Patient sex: M
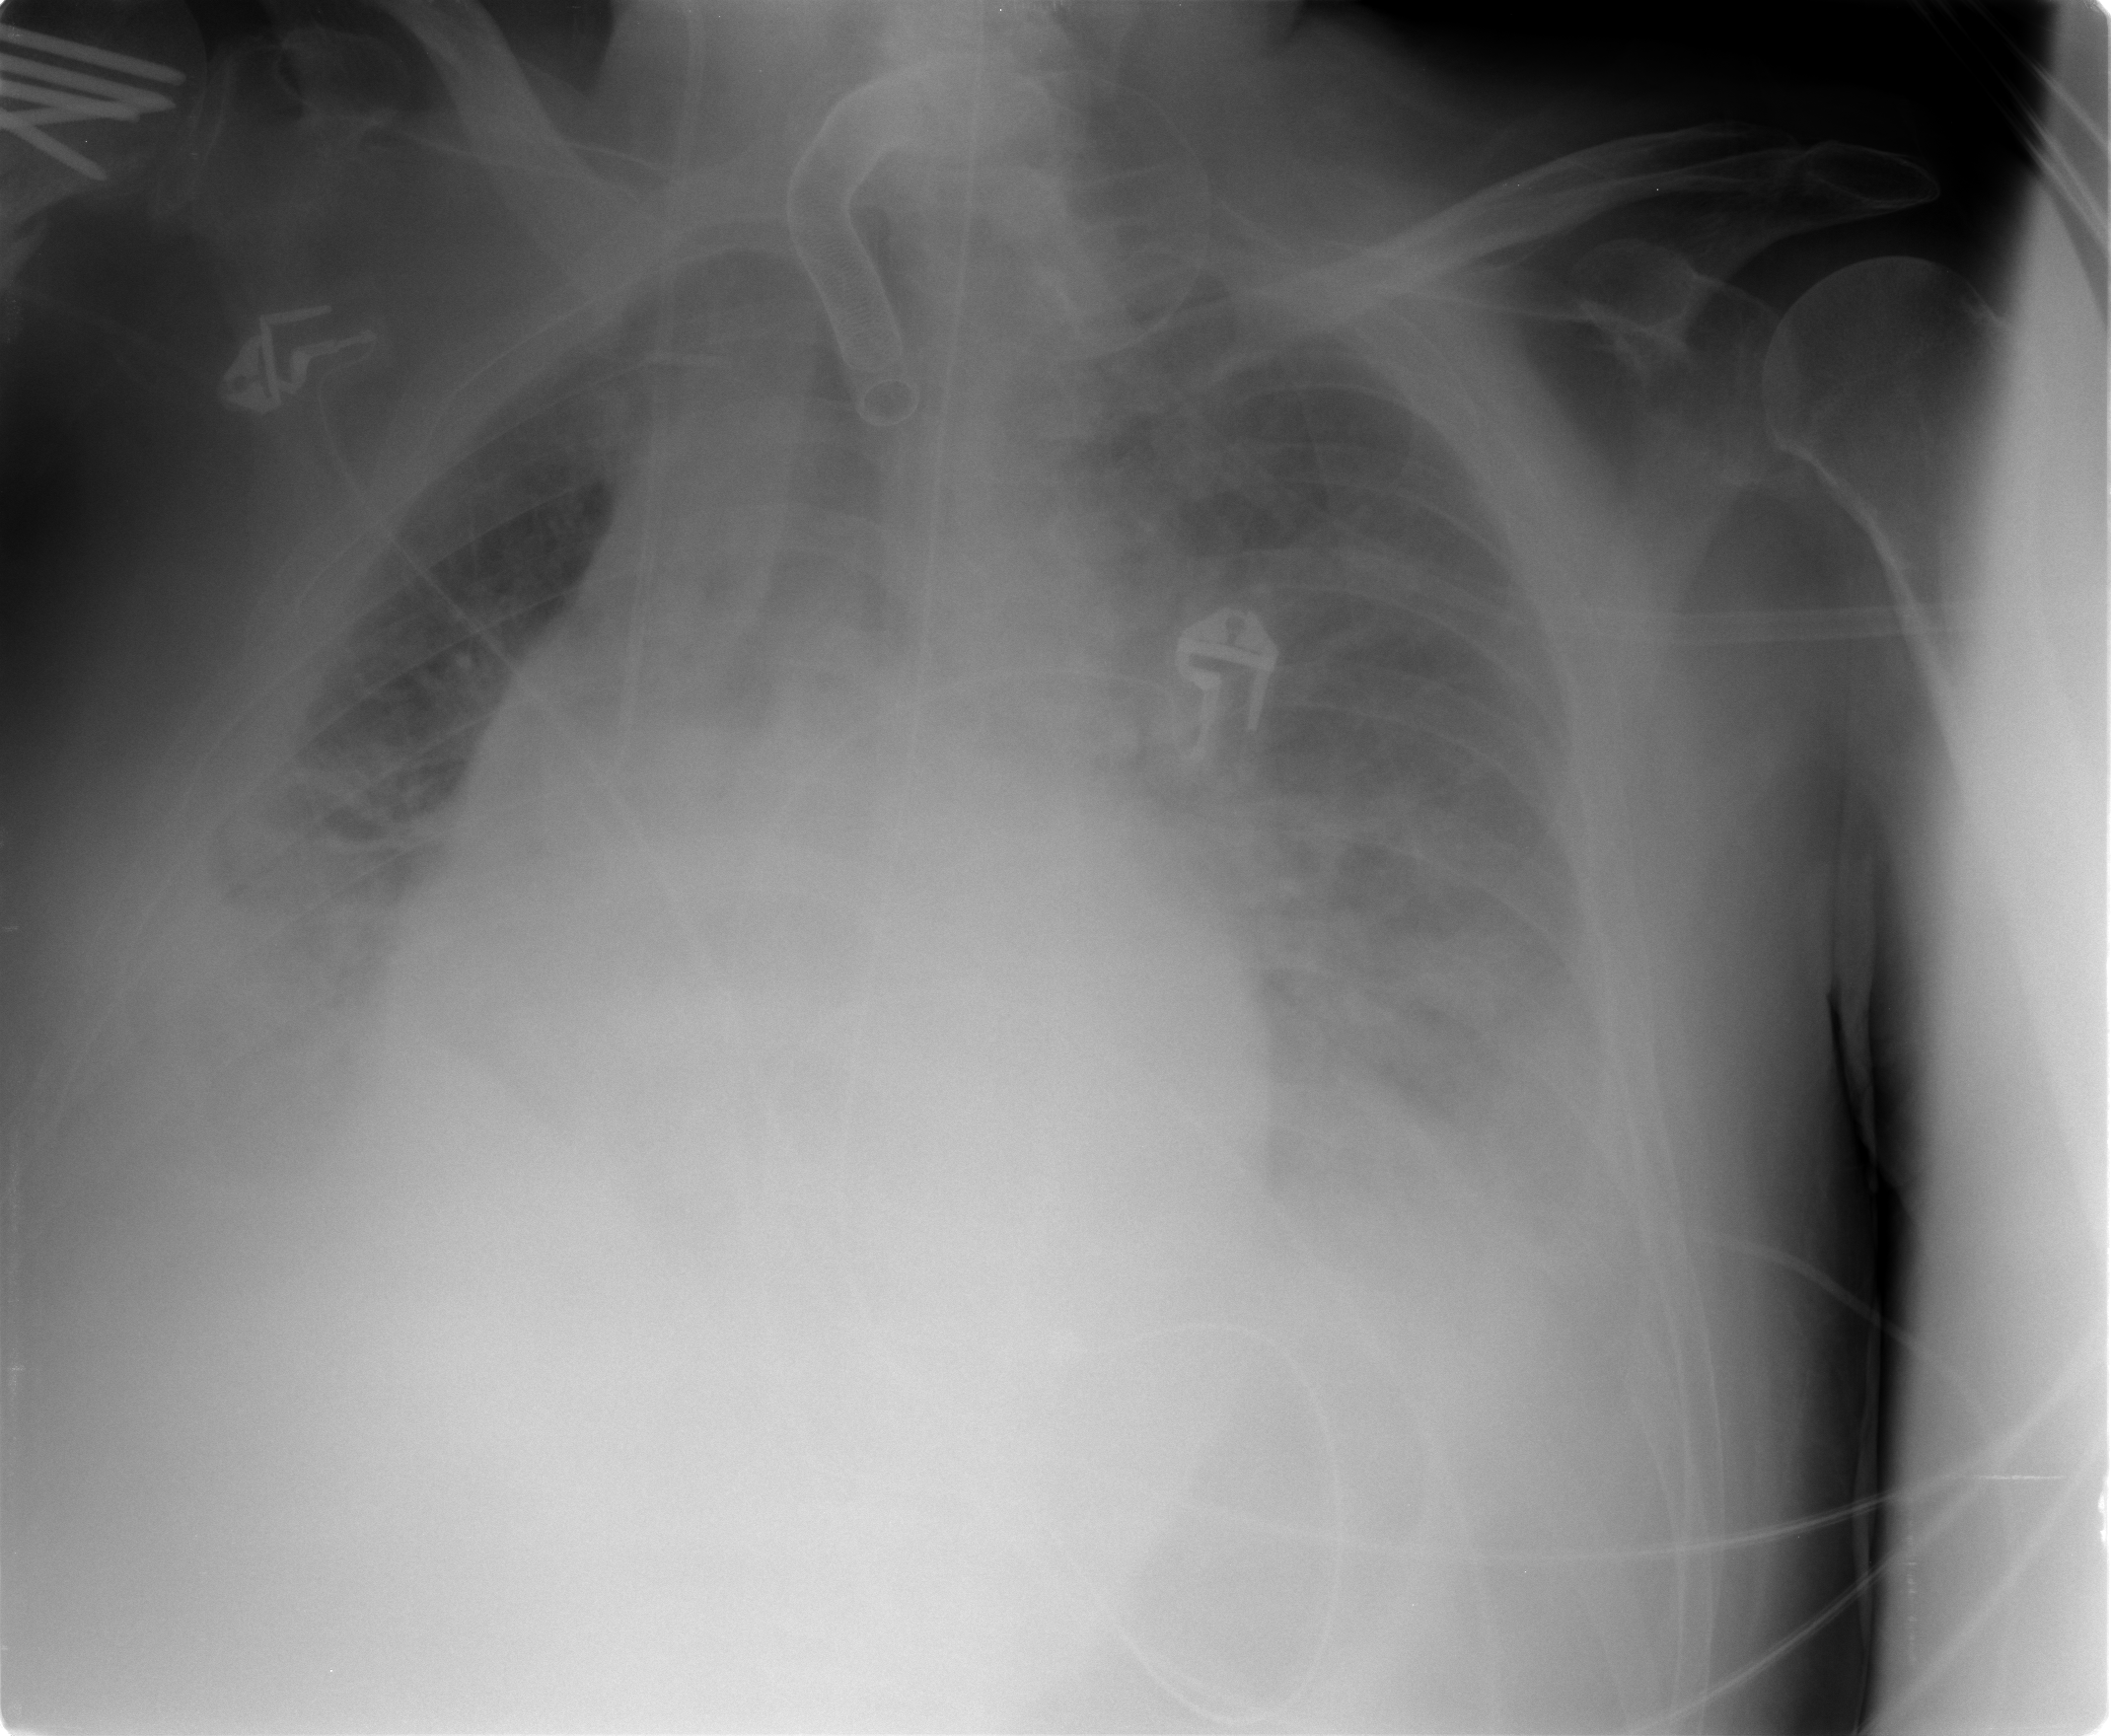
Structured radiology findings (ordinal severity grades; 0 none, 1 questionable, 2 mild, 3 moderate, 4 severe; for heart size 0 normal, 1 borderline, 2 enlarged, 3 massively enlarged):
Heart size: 3
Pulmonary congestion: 3
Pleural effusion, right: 3
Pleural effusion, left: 3
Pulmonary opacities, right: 2
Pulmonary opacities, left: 2
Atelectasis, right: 3
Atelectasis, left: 3